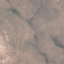
Label: HerbaceousVegetation